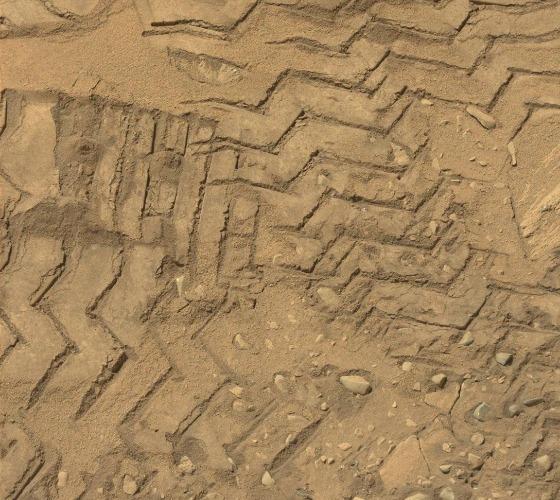
Terrain classes present: Gravel / Sand / Soil, Track